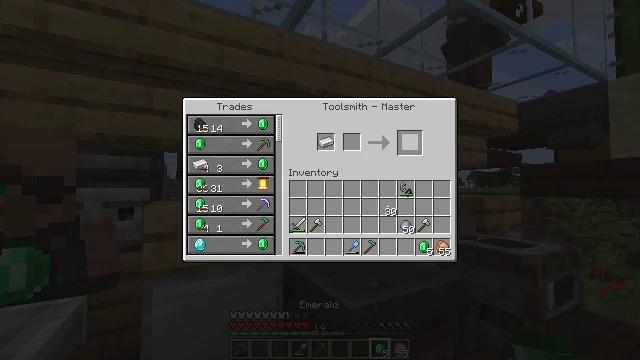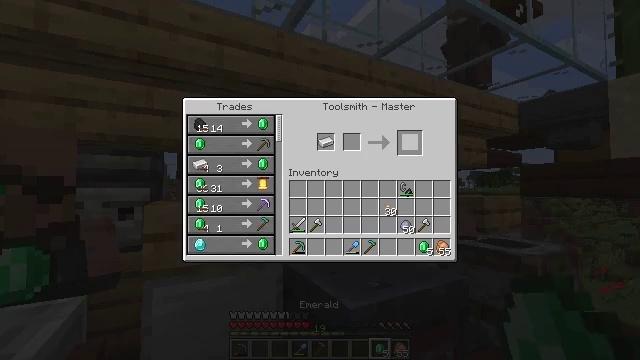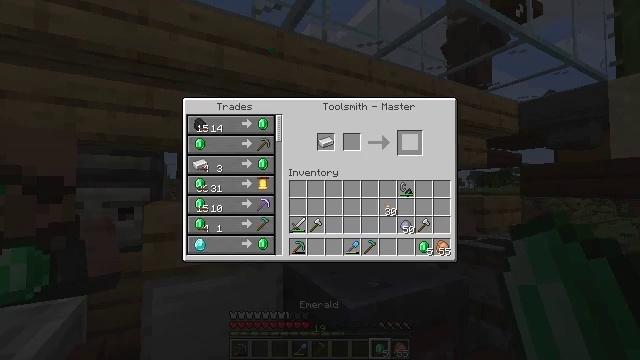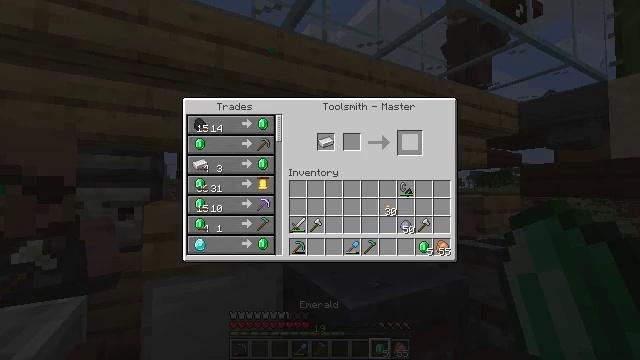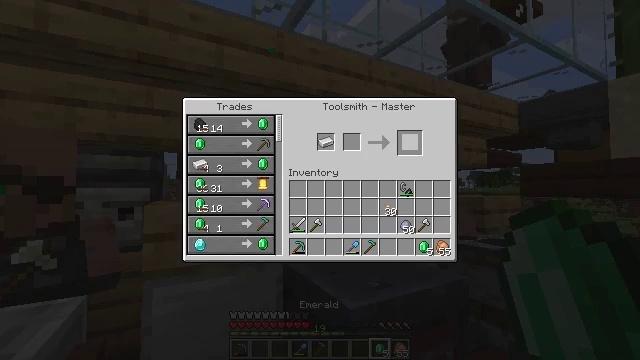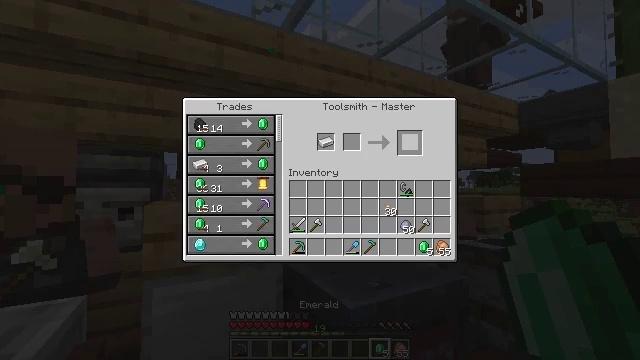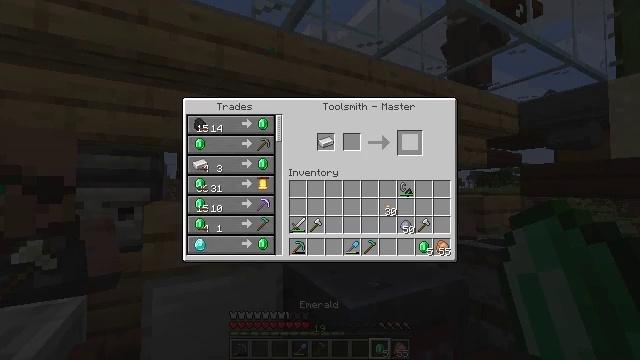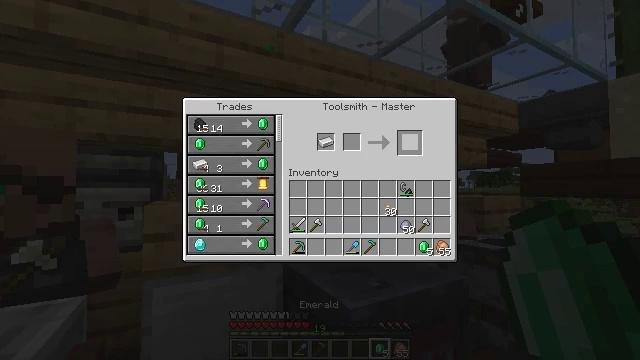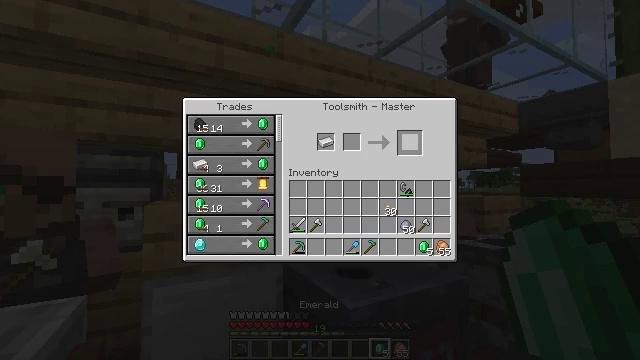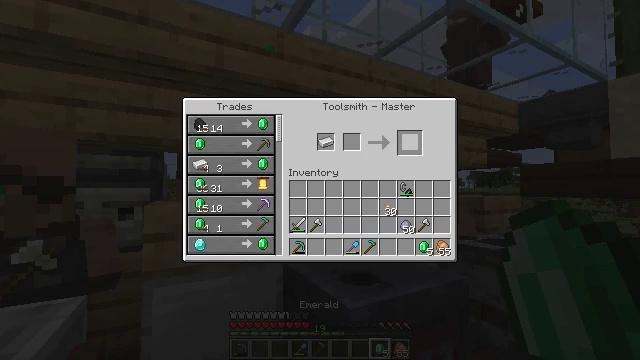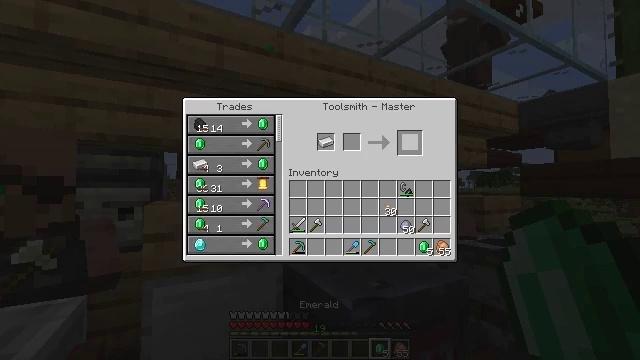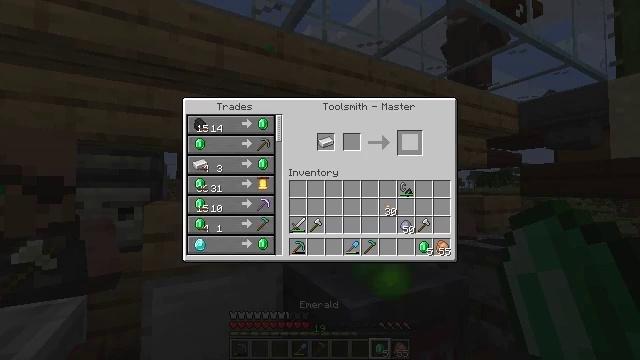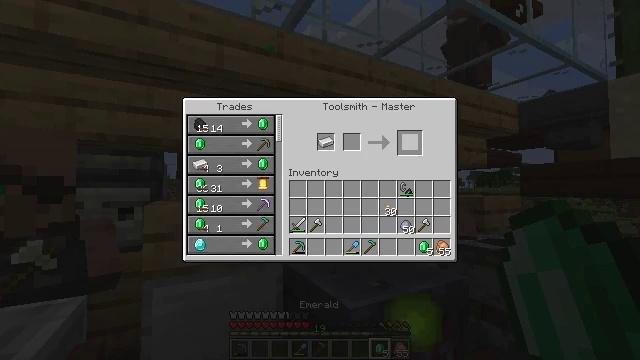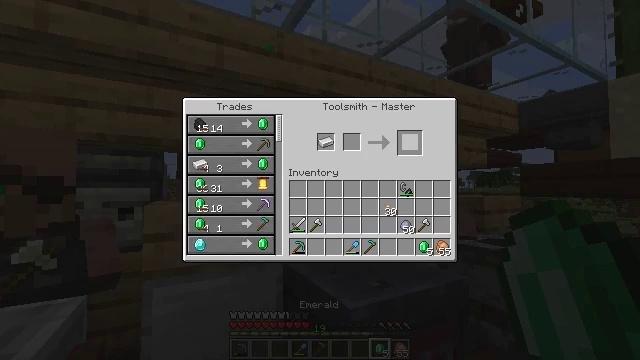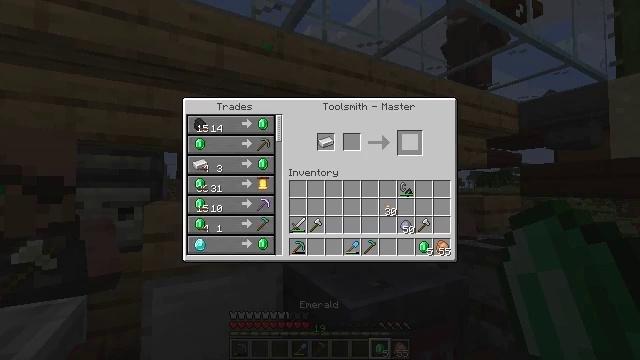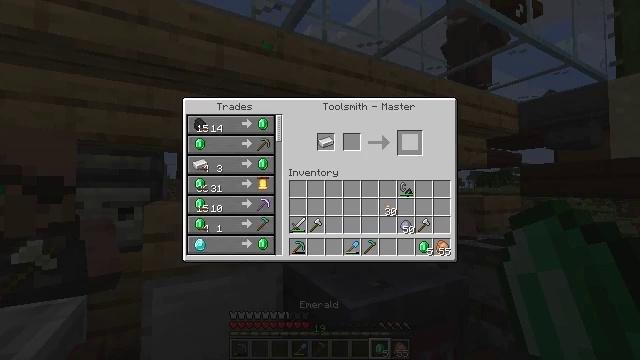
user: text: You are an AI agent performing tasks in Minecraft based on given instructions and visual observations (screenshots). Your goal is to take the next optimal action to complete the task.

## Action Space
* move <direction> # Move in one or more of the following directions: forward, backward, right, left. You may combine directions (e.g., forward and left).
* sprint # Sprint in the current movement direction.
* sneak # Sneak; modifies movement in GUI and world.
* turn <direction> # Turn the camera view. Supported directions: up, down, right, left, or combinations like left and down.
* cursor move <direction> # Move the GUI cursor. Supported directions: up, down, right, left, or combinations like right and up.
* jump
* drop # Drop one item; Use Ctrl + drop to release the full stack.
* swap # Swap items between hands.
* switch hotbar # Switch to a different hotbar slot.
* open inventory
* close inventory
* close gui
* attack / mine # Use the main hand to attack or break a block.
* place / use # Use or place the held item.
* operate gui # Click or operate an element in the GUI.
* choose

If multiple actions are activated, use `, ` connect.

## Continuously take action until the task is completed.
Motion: motion action
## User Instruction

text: Use materials to craft chainmail leggings in the crafting table.
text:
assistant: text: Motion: sneak
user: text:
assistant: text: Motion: sneak
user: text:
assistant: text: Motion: sneak
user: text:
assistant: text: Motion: sneak
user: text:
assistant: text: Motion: sneak
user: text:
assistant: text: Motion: sneak
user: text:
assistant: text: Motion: sneak
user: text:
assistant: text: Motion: sneak
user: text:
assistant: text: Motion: sneak
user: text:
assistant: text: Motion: sneak
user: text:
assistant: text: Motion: no_op
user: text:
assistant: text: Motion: no_op
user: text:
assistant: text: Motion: no_op
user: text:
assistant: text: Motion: no_op
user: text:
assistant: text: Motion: no_op
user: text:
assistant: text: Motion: no_op
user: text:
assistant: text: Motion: no_op
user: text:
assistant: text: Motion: no_op
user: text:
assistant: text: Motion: no_op
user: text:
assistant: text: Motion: no_op
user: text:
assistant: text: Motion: no_op
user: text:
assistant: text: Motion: no_op
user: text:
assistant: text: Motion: no_op
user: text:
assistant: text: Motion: no_op
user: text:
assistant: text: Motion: no_op
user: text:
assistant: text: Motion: no_op
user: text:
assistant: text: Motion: no_op
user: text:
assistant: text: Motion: turn down
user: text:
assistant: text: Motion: turn down
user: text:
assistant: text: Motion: turn left and down